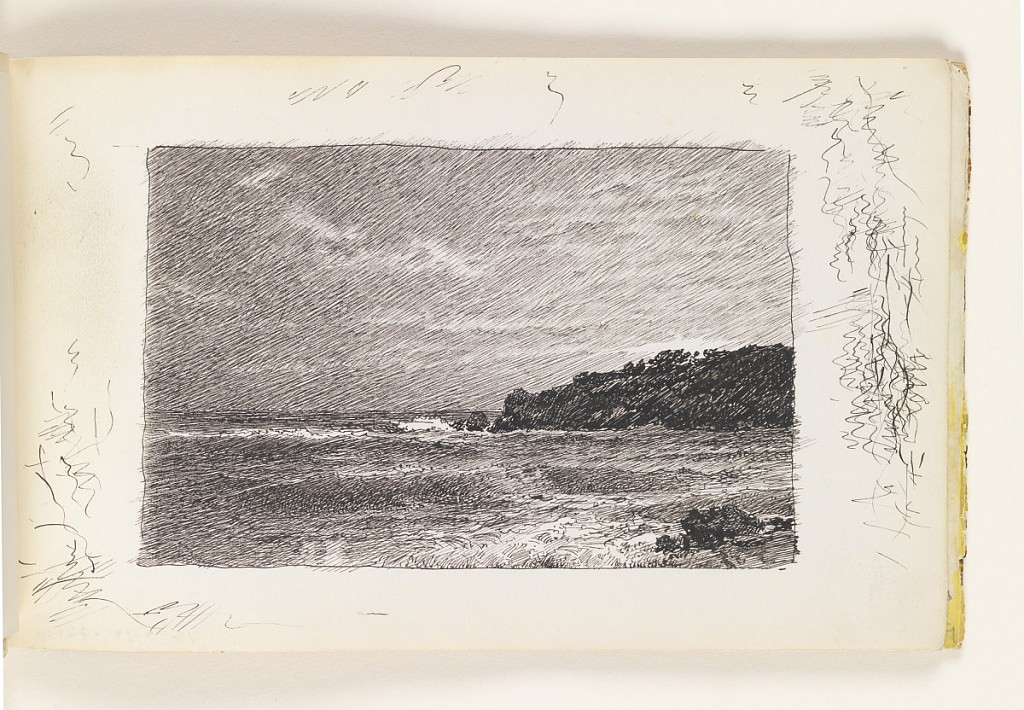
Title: Stormy Ocean with Dark Sky and Cliffs
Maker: William Trost Richards, American, 1833–1905
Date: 1890–1900
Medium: Pen and black ink on off-white wove paper
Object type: Sketchbook folio
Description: Delicately hatched sketch of dark, rough ocean crashing against rocks in bottom right. At left in distance, dark protruding land mass, with cloud covered sky. Miscellaneous pen strokes in all margins outside image.